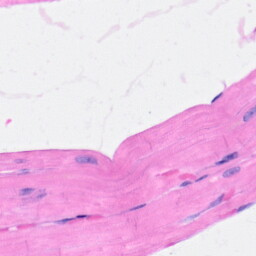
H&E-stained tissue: Heart